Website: ulta-beauty
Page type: delivery-shipping
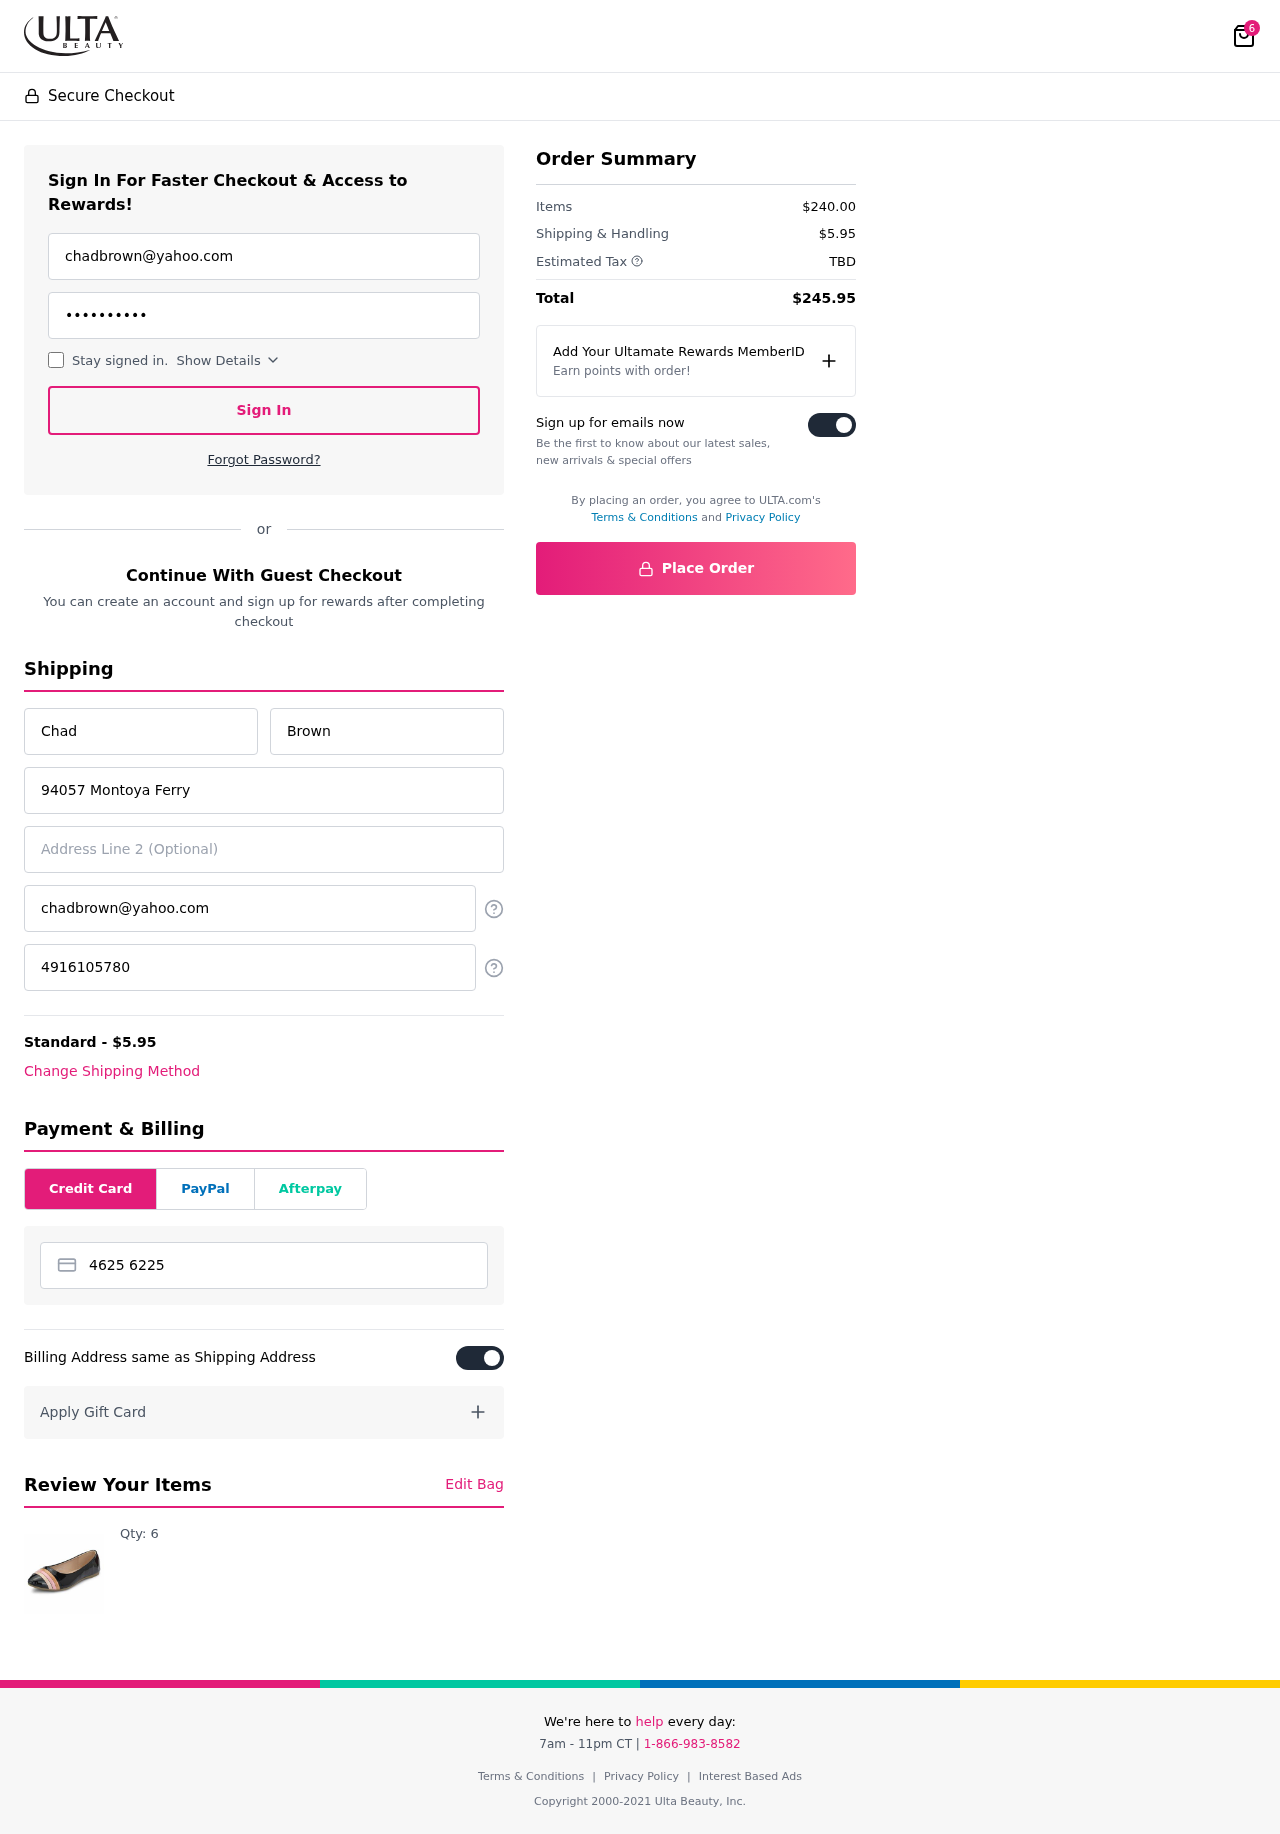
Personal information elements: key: PII_CARD_NUMBER
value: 4625 6225 8494 3342
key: PII_EMAIL
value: chadbrown@yahoo.com
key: PII_EMAIL2
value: chadbrown@yahoo.com
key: PII_FIRSTNAME
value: Chad
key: PII_LASTNAME
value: Brown
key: PII_PHONE
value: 4916105780
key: PII_STREET
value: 94057 Montoya Ferry
Product elements: key: PRODUCT1_QUANTITY
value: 6
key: PRODUCT1
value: Qty: 6
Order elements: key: ORDER_NUM_ITEMS
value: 6
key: ORDER_SHIPPING_COST
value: $5.95
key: ORDER_SUBTOTAL
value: $240.00
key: ORDER_TAX
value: TBD
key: ORDER_TOTAL
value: $245.95